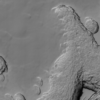
Label: not_dusty